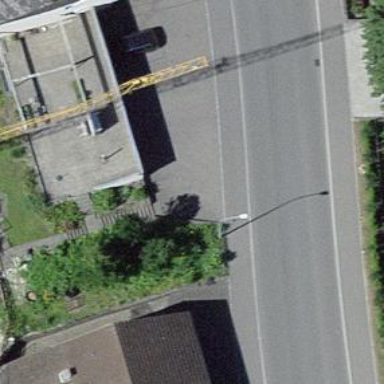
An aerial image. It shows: Sidewalk along the footway.